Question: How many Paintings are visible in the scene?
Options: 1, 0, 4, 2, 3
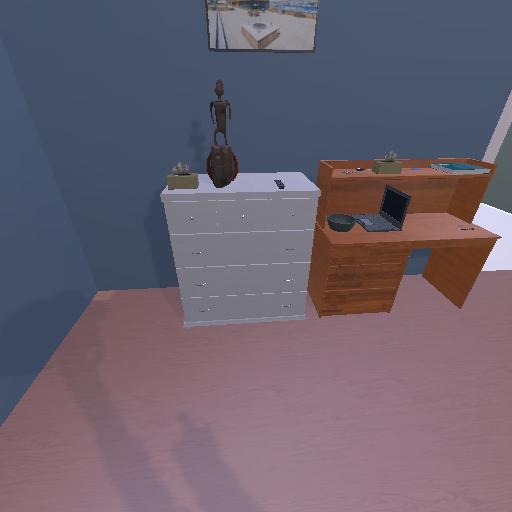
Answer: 1